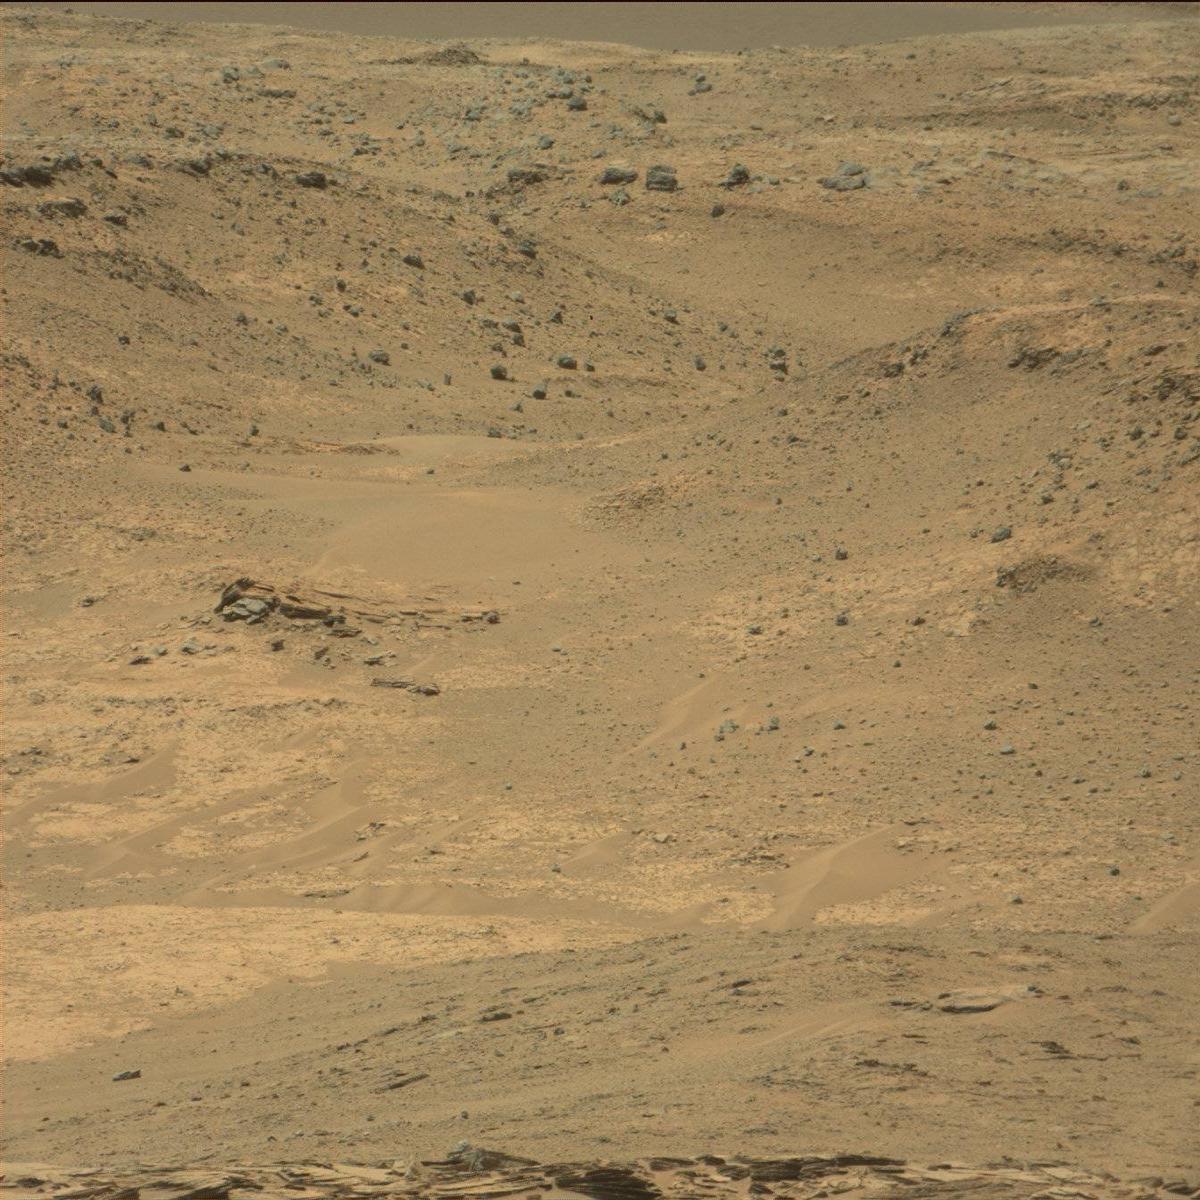
Terrain classes present: Bedrock, Ridge, Sand / Soil